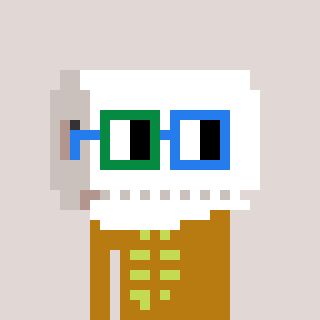
a pixel art character with square green and blue glasses, a toiletpaper-full-shaped head and a gold-colored body on a warm background